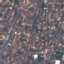
Land use / land cover: Residential